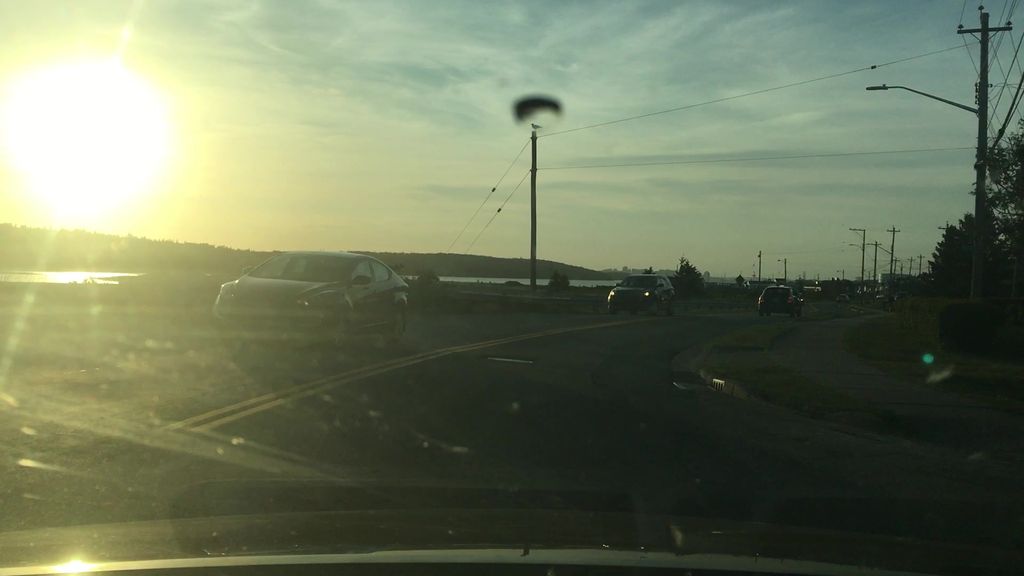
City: halifax